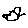
Label: bird